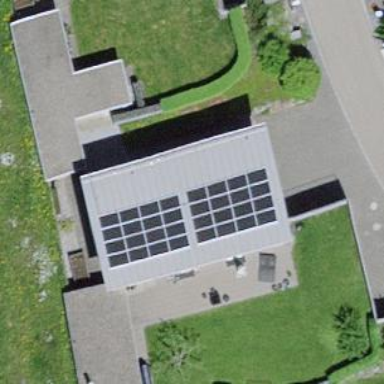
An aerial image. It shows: Solar power generator with photovoltaic panels.